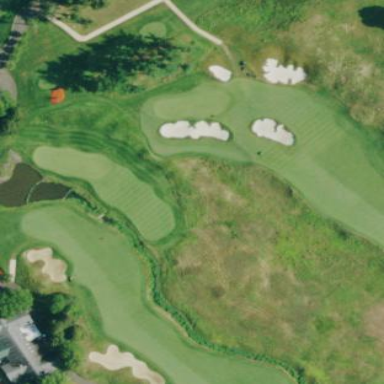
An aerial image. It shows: Golf fairway surrounded by grass.